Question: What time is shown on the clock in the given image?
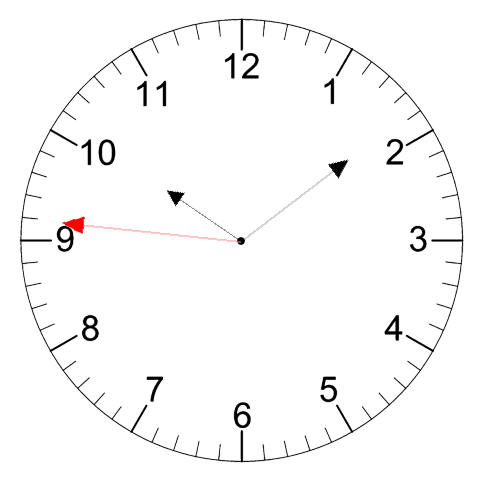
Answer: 10:08:46